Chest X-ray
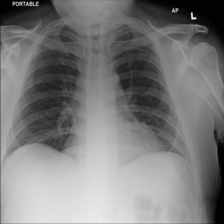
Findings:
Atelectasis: negative
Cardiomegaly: negative
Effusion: negative
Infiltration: negative
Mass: negative
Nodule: negative
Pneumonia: negative
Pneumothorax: negative
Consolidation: negative
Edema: negative
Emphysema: negative
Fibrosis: negative
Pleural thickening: negative
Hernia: negative